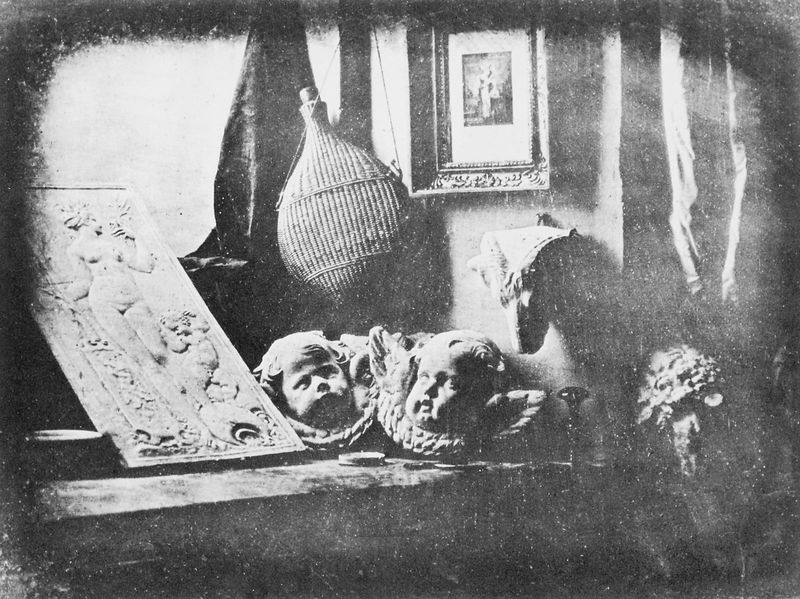
Titel: Intérieur d’un cabinet de curiosités
Künstler: Louis Jacques Mandé Daguerre
Institution: Paris, Societé francaise de photographie
Schlagwörter: akt, schatten, fenster, frau, licht, tuch, flasche, rahmen, bild, vorhang, interieur, engel, stilleben, stillleben, ton, relief, foto, photographie, schwarz-weiß, photo, werkstatt, venus, putten, widder, korbflasche, engelsköpfe, trinkflasche, puttp, starker kontrast